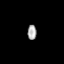
Tissue: skin
Cell type: Fibroblasts
Senescence score: 0.784
Nuclear area (px): 133
Mean DAPI intensity: 167.023